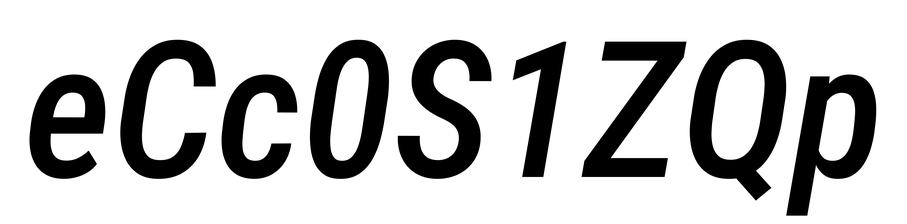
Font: Roboto-Italic_Condensed_Medium_Italic